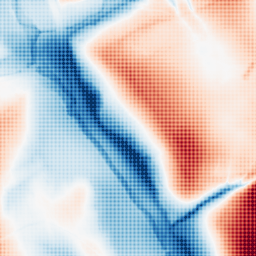
Category: classical
Decomposition family: gaussian_anisotropic
Decomposition parameters: sigma_x: 50
sigma_y: 2
Upsampling method: sinc_hamming
Upsampling parameters: scale: 4
kernel_size: 4
Upsampling scale: 4